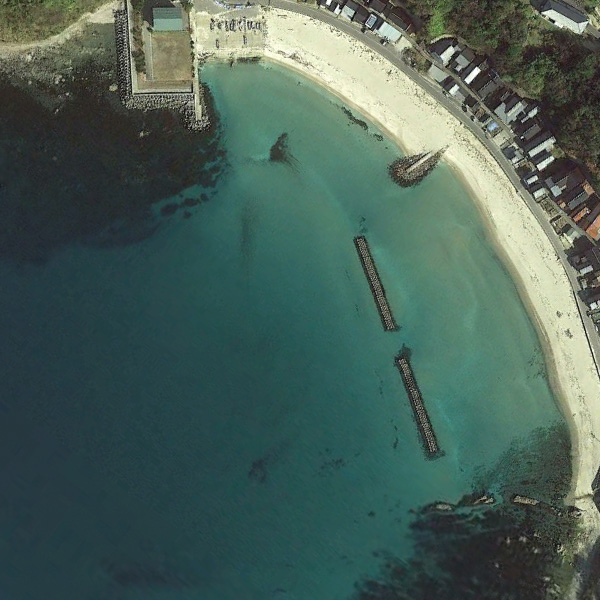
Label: Beach